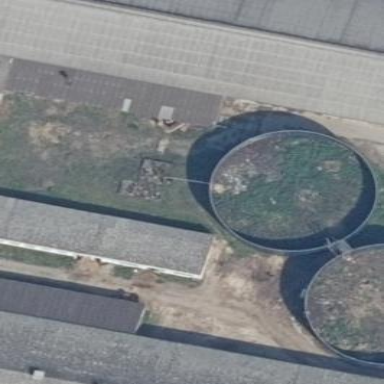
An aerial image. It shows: Building with storage tank.